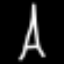
Label: The Eiffel Tower